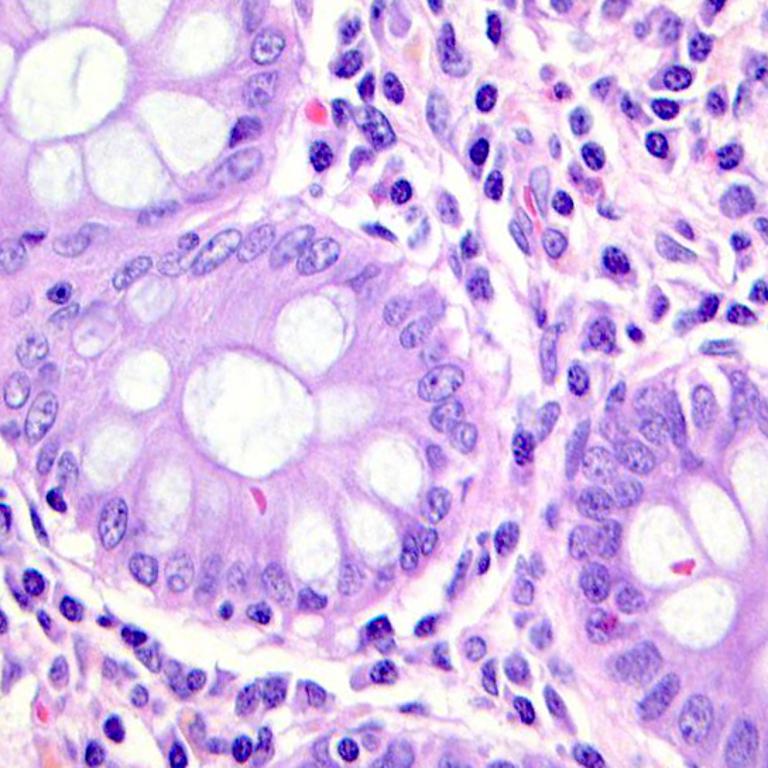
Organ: colon
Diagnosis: benign